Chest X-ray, PA view. Patient: 40 years old, sex M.
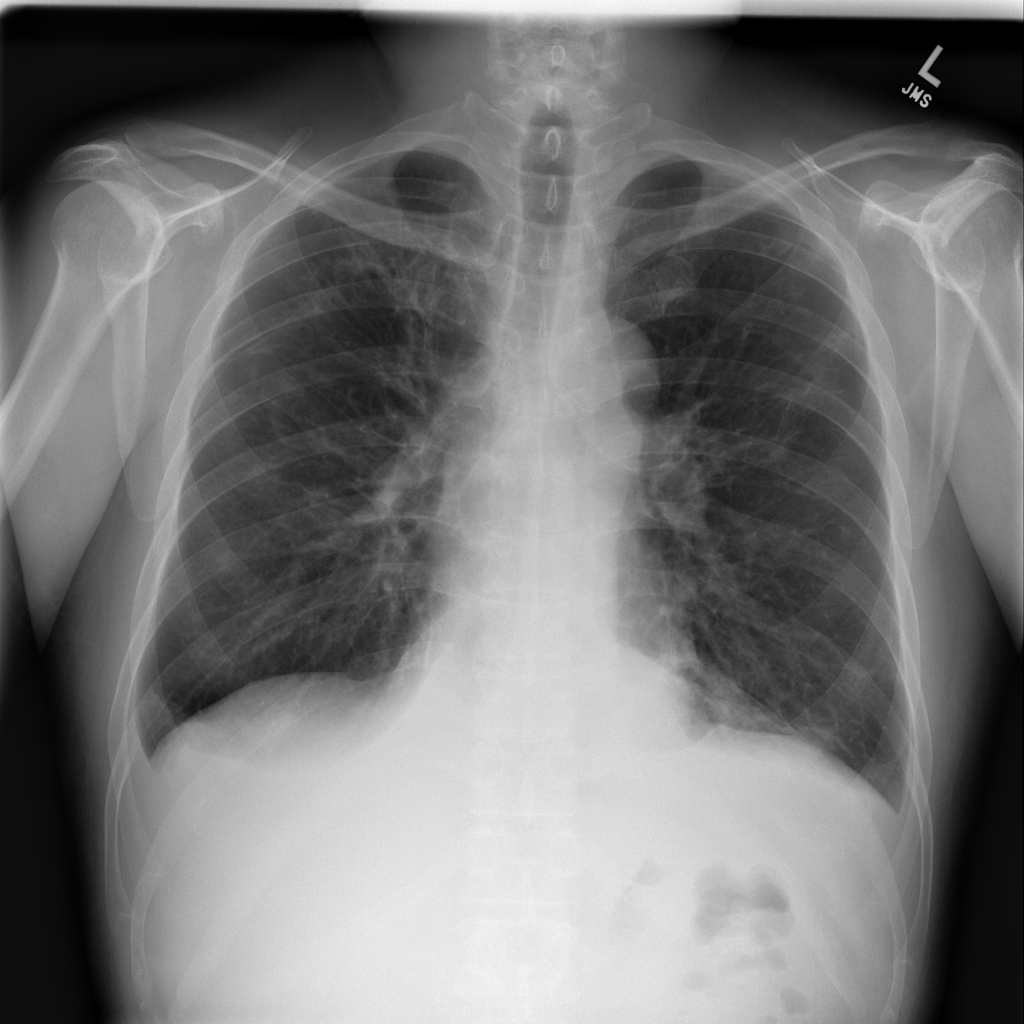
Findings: Effusion